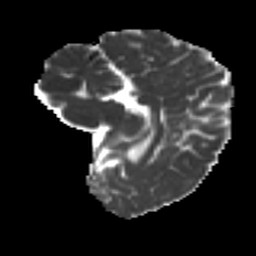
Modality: MD
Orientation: sagittal
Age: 39
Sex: female
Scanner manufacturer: ge
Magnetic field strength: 3 T
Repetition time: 7.8 s
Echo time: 0.0609 s